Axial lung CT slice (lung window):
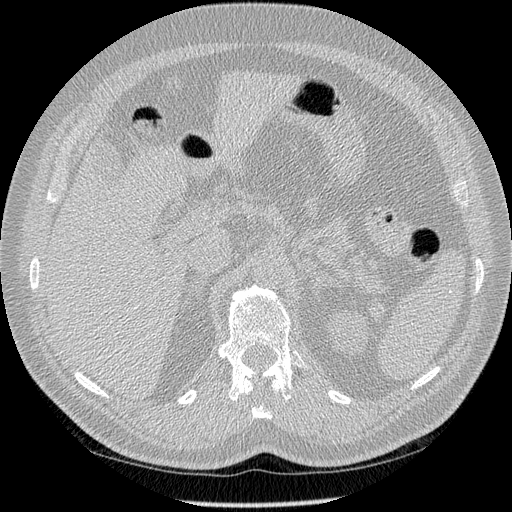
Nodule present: no